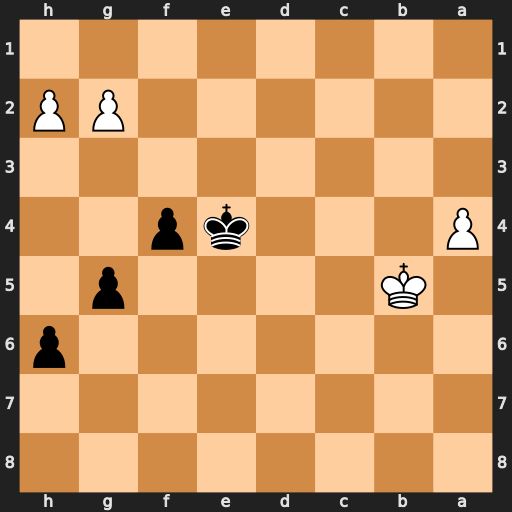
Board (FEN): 8/8/7p/1K4p1/P3kp2/8/6PP/8
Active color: b
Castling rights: -
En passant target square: -
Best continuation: g4 a5 f3 a6 f2